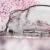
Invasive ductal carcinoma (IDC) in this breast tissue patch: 0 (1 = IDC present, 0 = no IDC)